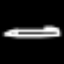
Label: pencil